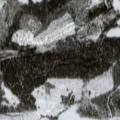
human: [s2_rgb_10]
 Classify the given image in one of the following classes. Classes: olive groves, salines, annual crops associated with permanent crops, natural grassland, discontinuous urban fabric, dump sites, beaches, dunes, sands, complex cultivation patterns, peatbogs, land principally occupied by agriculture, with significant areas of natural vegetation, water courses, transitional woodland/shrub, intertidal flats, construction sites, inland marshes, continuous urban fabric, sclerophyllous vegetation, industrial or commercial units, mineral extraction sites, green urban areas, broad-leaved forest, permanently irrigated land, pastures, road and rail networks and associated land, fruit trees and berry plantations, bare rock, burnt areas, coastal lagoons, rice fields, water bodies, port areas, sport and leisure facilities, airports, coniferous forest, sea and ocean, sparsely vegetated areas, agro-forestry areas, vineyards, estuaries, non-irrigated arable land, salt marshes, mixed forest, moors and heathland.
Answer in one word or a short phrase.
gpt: coniferous forest, transitional woodland/shrub